Question: I have the following:
Markup:
'''
angular.module('web').controller('AppController', function($scope) {
$scope.alerts = [];
$scope.alerts.push({
type: 'danger',
msg: 'I am an error'
});
$scope.alerts.push({
type: 'danger',
msg: 'I am an error'
});
});
'''
'''
<link href="//maxcdn.bootstrapcdn.com/bootstrap/3.1.1/css/bootstrap.min.css" rel="stylesheet">
<script src="https://ajax.googleapis.com/ajax/libs/jquery/1.11.1/jquery.min.js"></script>
<script src="https://ajax.googleapis.com/ajax/libs/angularjs/1.2.23/angular.min.js"></script>
<script src="//maxcdn.bootstrapcdn.com/bootstrap/3.1.1/js/bootstrap.min.js"></script>
<script src="http://cdnjs.cloudflare.com/ajax/libs/angular-ui-bootstrap/0.11.2/ui-bootstrap-tpls.js"></script>
<html>
<body ng-app="web">
<div ng-controller="AppController">
<alert ng-repeat="alert in alerts" type="{{alert.type}}" close="closeAlert($index)">{{alert.msg}}</alert>
</div>
</body>
</html>
'''
'''
<alert ng-repeat="alert in alerts" type="{{alert.type}}" close="closeAlert($index)">{{alert.msg}}</alert>
'''
Controller:
'''
$scope.closeAlert = function (index) {
$scope.alerts.splice(index, 1);
};
function addError(error) {
$scope.alerts.push({ type: 'danger', msg: error.data });
}
'''
But the Close button is not showed:

Can Anyone help me show the close button?
I'm creating the scafolding of the project with Grunt and bower.
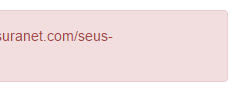
Answer: After some research I found that when you have multiple times defined the 'alert' array and the close attribute the 'X' dissapear.
I presume that this could happen because the boolean that define if it should be showed is changed after seeing multiple times the variable, is toggled.
Thanks for your help :)
I hope this help anyone.